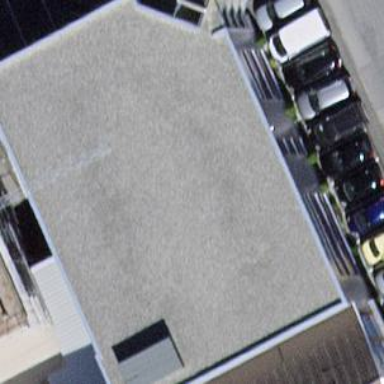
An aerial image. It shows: Commercial building.